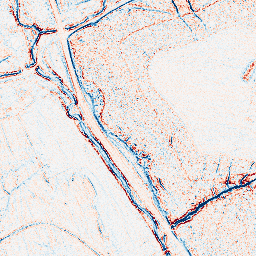
Category: edge_preserving
Decomposition family: bilateral
Decomposition parameters: d: 5
sigma_color: 150
sigma_space: 150
Upsampling method: quadratic
Upsampling parameters: scale: 4
Upsampling scale: 4